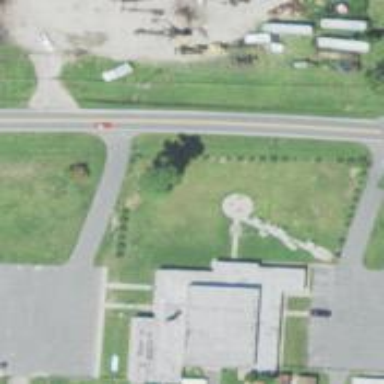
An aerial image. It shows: Memorial site with historic significance.